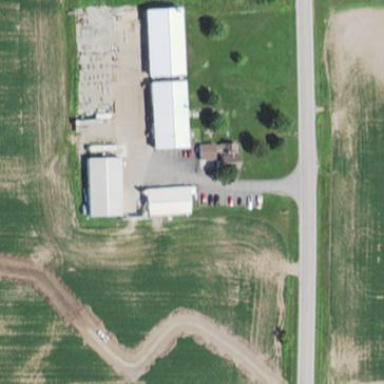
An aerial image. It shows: Farmyard area.